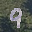
Label: 9